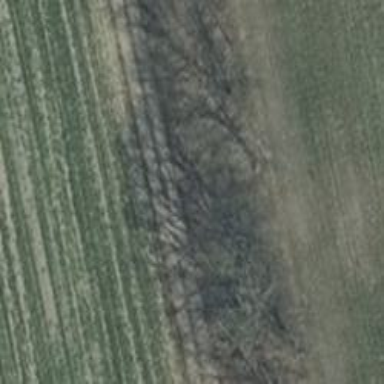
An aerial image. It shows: Dirt track with grade 4 tracktype.